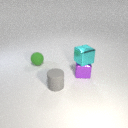
small gray rubber cylinder to the right of small green rubber sphere